Field crop: tomato
Growth stage: 1
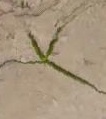
Species: cyperus